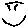
Label: smiley face